Field crop: tomato
Growth stage: 1
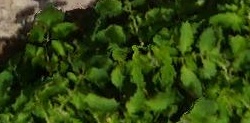
Species: tomato